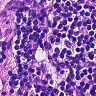
Metastatic tissue present: no